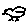
Label: bird